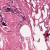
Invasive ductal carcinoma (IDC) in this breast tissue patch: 0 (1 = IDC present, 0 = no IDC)